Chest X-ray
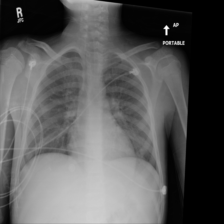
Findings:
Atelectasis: negative
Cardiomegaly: negative
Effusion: negative
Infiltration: negative
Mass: negative
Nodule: negative
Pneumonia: negative
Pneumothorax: negative
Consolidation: negative
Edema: negative
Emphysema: negative
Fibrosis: negative
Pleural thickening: negative
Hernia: negative